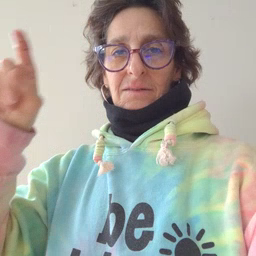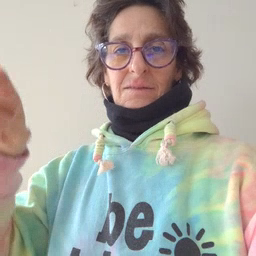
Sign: closet